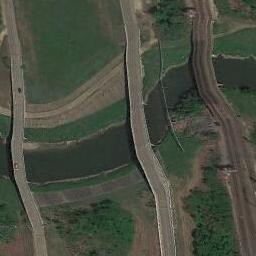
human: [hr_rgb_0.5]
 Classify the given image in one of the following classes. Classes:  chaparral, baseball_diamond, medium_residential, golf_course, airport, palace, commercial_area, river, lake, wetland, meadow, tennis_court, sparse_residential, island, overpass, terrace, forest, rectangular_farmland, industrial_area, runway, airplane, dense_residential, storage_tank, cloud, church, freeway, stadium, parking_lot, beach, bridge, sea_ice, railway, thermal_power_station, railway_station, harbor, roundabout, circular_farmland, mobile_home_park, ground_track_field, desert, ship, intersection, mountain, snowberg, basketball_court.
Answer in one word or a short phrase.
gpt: bridge